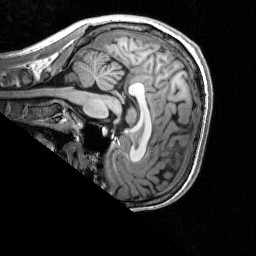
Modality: T1w
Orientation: sagittal
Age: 25
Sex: male
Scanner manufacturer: siemens
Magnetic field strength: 3 T
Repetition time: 2.53 s
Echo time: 0.00277 s